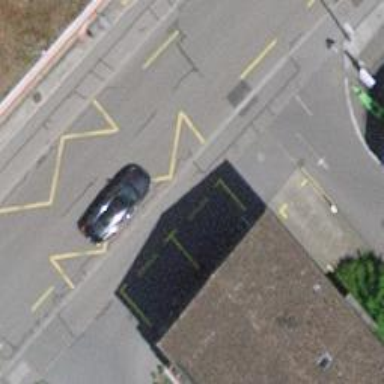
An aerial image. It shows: Bus stop with platform for public transport.